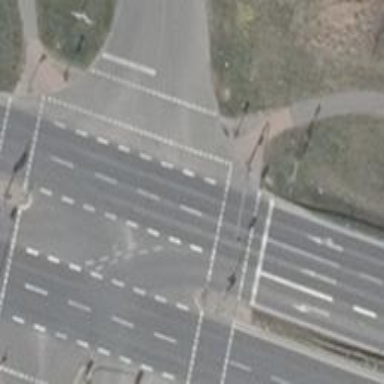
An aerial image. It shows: Asphalt road designated as primary highway with lane markings.